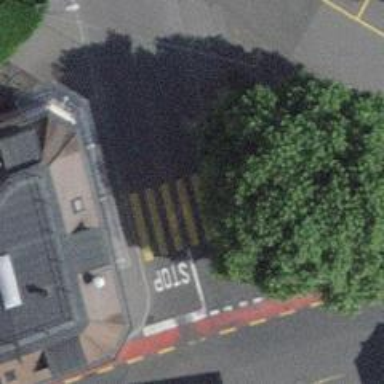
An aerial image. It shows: Uncontrolled zebra crossing with notable zebra markings.